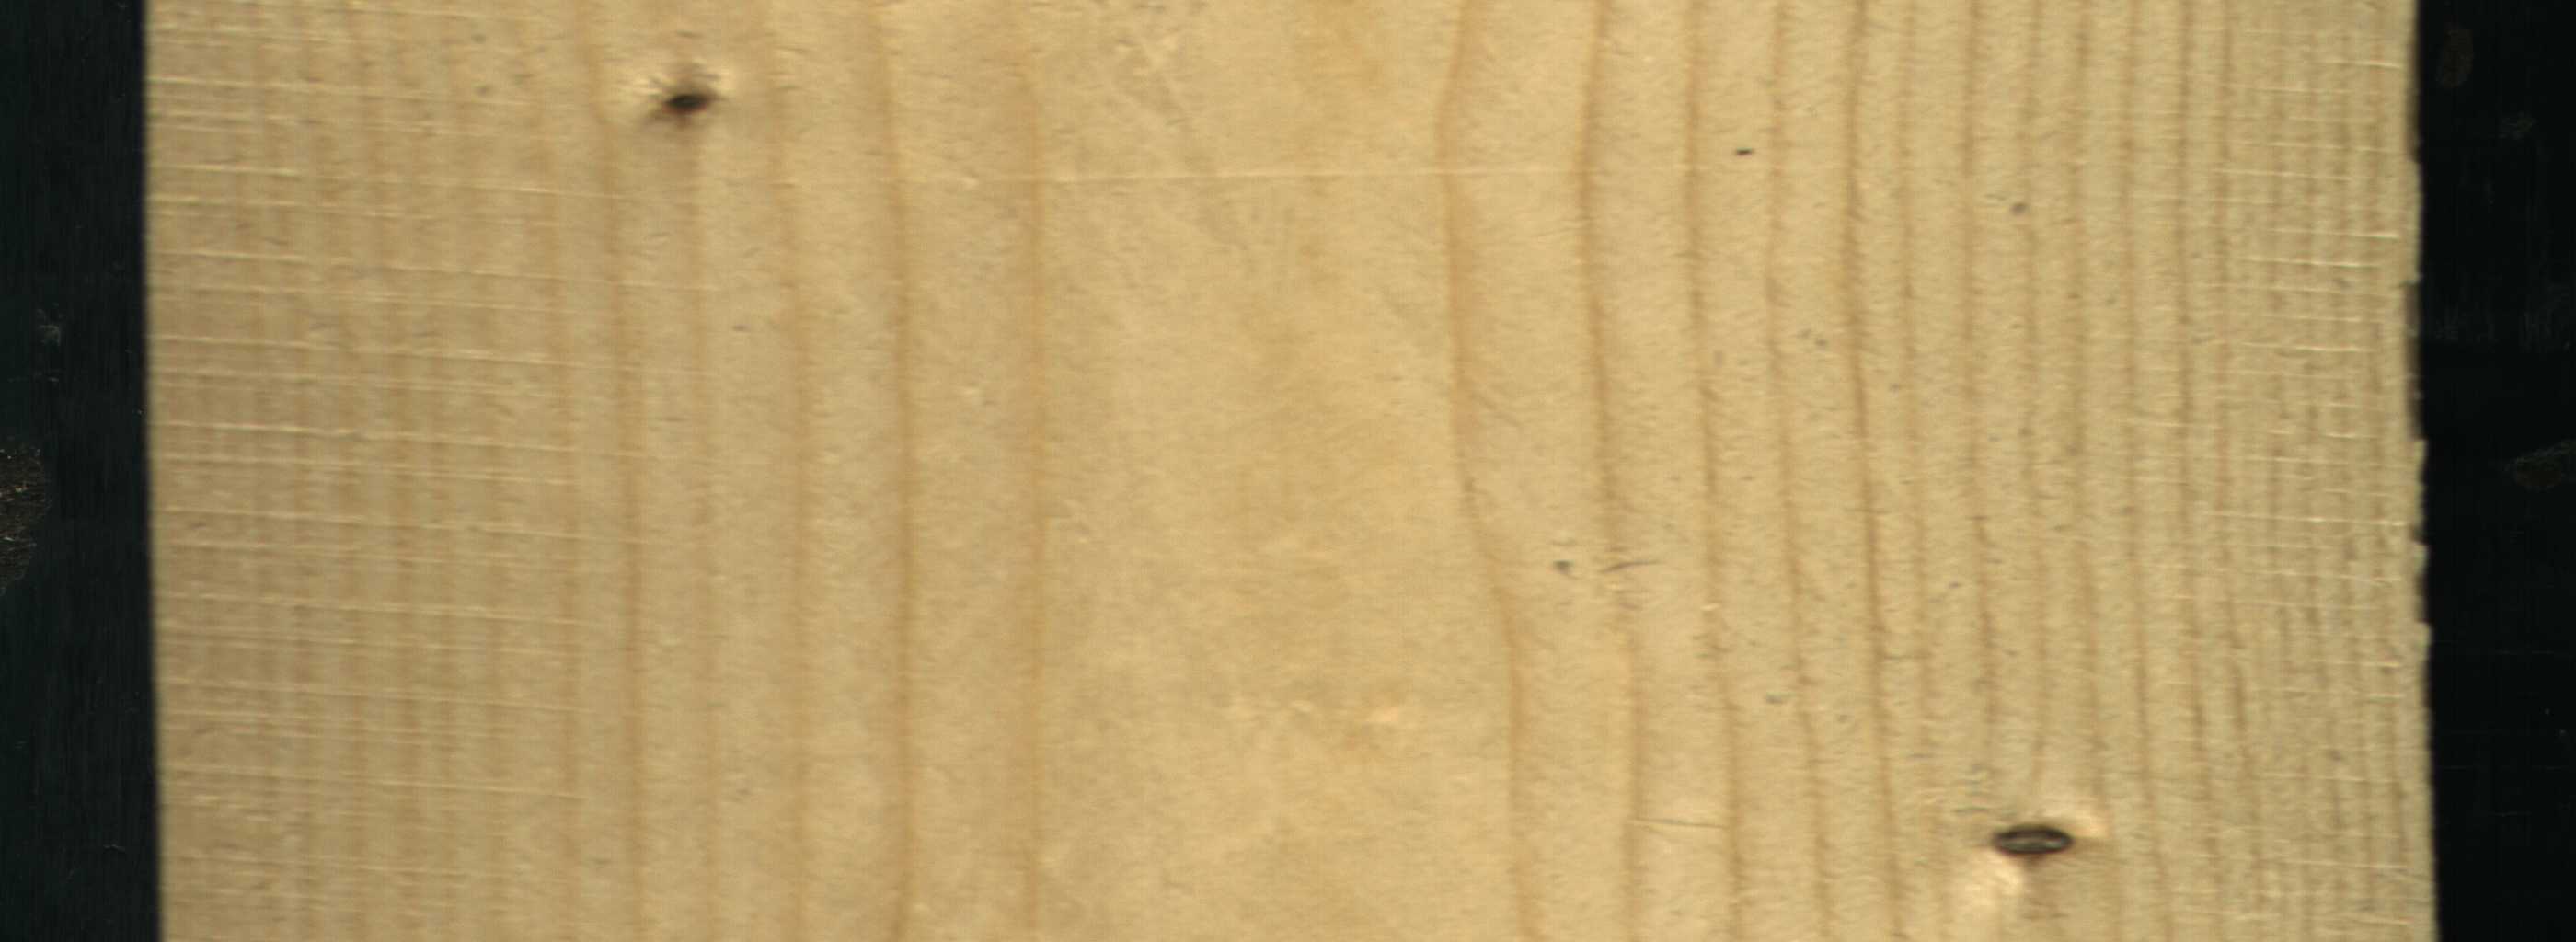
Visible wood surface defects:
Dead_Knot
Dead_Knot